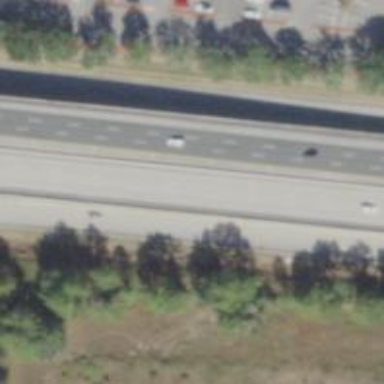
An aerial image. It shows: Asphalt motorway.